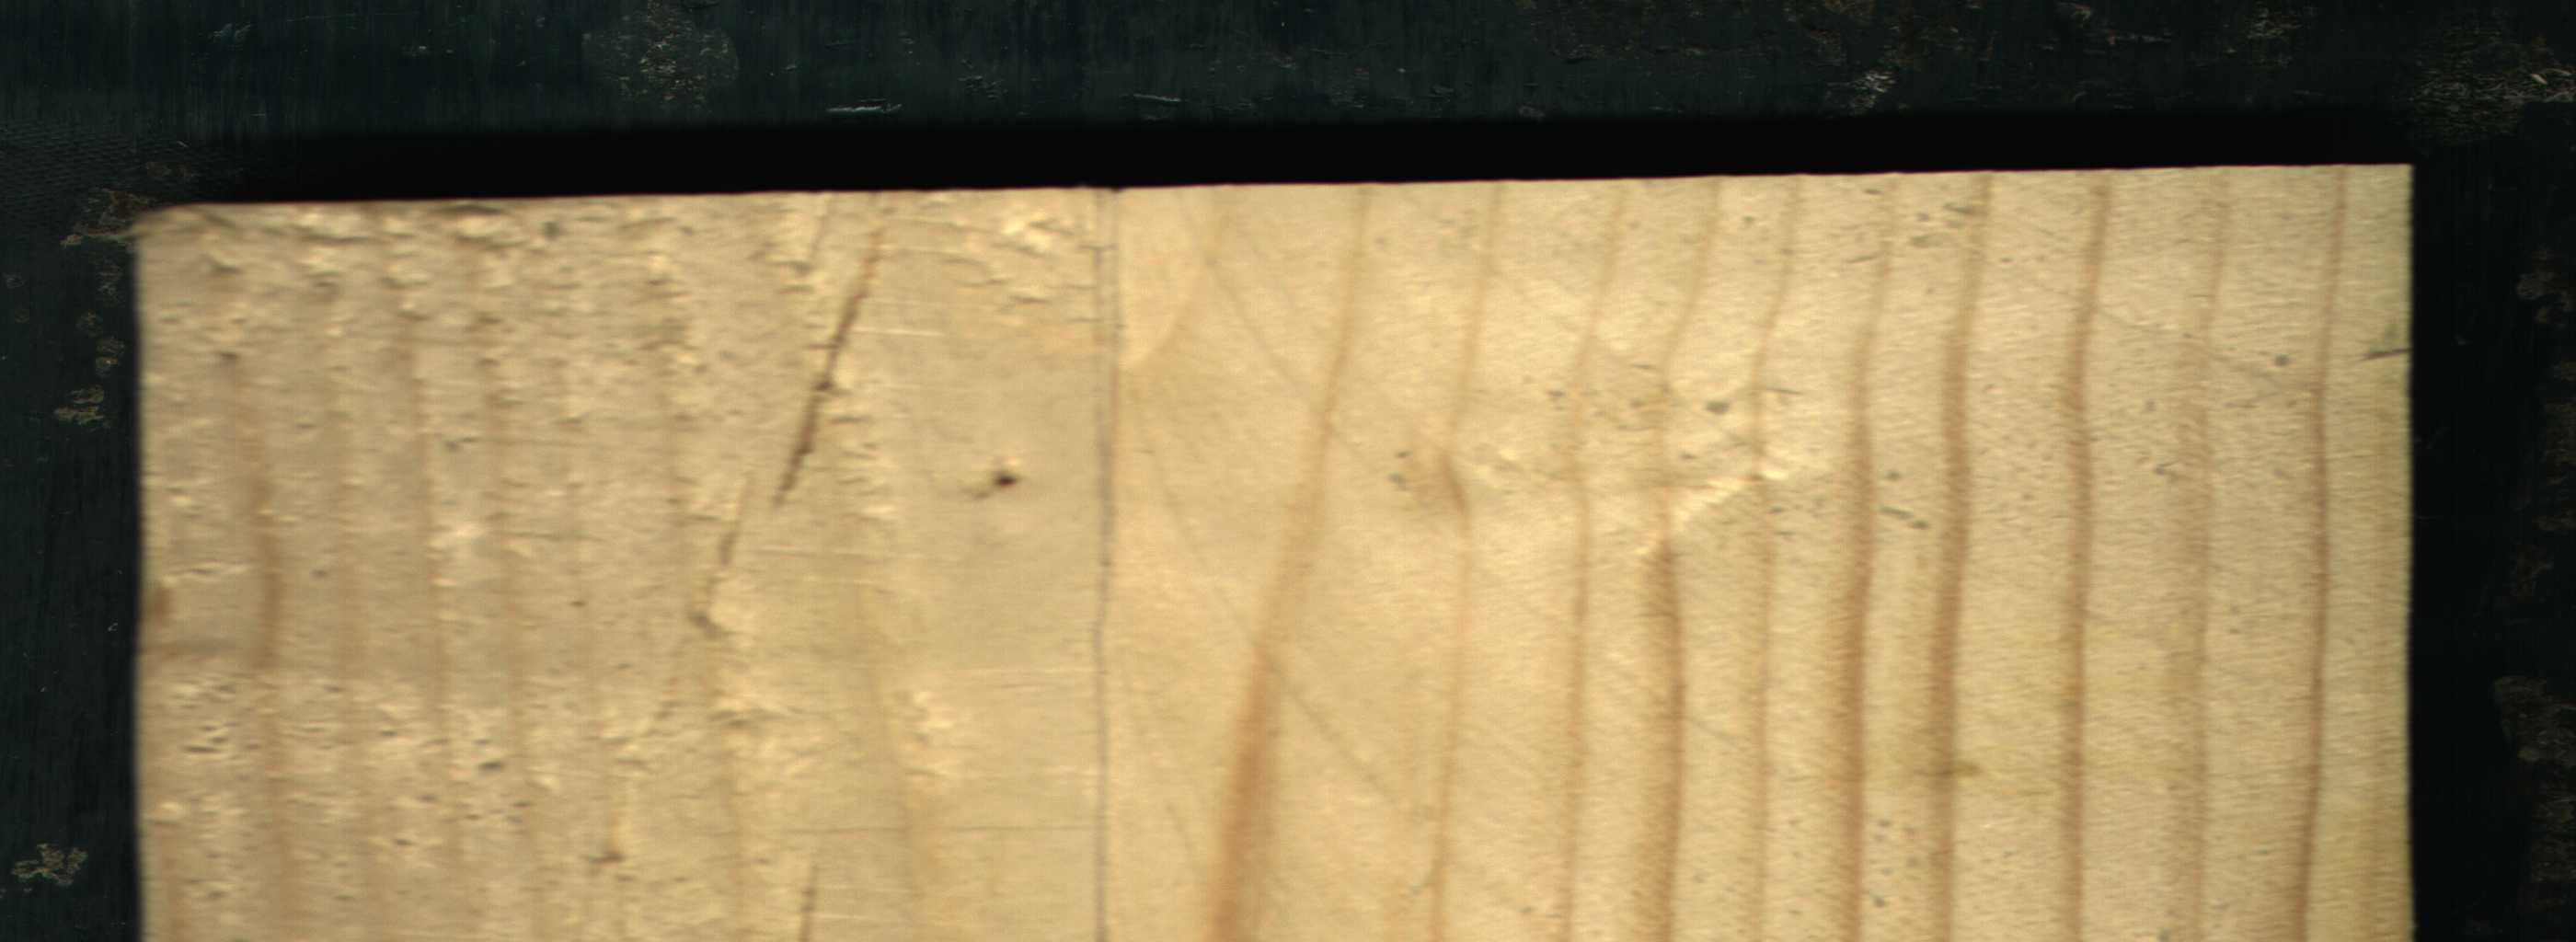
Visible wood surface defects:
Crack